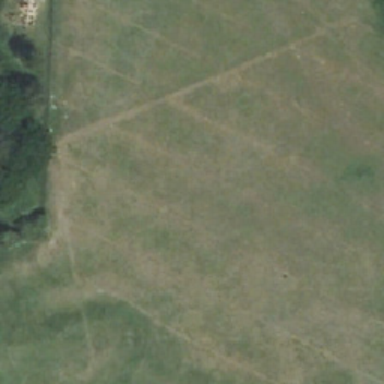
There are many grass in the big meadow .